Question: I have added a table, but the problem is, the panel doesnt show its background color. I have tried setting scrollpane background color, etc. But it doesn't work. The frame has a button 'Verify', which when clicked, displays a table beneath it. Until it is clicked, the portion where the table will appear is solid gray. I want the whole portion to be ivory background. Kindly help me diagnose the problem.
'''
try
{
Class.forName("sun.jdbc.odbc.JdbcOdbcDriver");
Connection conn1=DriverManager.getConnection("jdbc:odbc:vasantham","","");
Statement st1=conn1.createStatement();
ResultSet rs1=st1.executeQuery("select * from try where DATEDIFF('d',NOW(),exdate) < 61 order by tname");
ResultSetMetaData md1=rs1.getMetaData();
int cols1=md1.getColumnCount();
model1=new DefaultTableModel();
model1.addColumn("Purpose");
model1.addColumn("Name");
model1.addColumn("Composition");
model1.addColumn("Expiry");
model1.addColumn("Stock");
model1.addColumn("Cost");
model1.addColumn("Type");
model1.addColumn("Supplier");
model1.addColumn("Supplier Number");
model1.addColumn("Rack");
table1=new JTable(model1);
Color ivory=new Color(255,255,208);
table1.setOpaque(false);
table1.setBackground(ivory);
String[] tabledata1=new String[cols1];
int i=0;
while(rs1.next())
{
for(i=0;i<cols1;i++)
{
if(i==3)
{
Date intr1=(rs1.getDate(i+1));
tabledata1[i]=formatter1.format(intr1);
}
else
tabledata1[i]=rs1.getObject(i+1).toString();
}
model1.addRow(tabledata1);
}
JScrollPane scroll1 = new JScrollPane(table1);
scroll1.setBackground(new Color(255,255,208));
scroll1.getViewport().setBackground(ivory);
panel1.setLayout(new BorderLayout());
panel1.setBackground(ivory);
table1.getTableHeader().setBackground(ivory);
panel1.add(scroll1,BorderLayout.CENTER);
frame1.add(panel1,BorderLayout.CENTER);
conn1.close();
}
'''

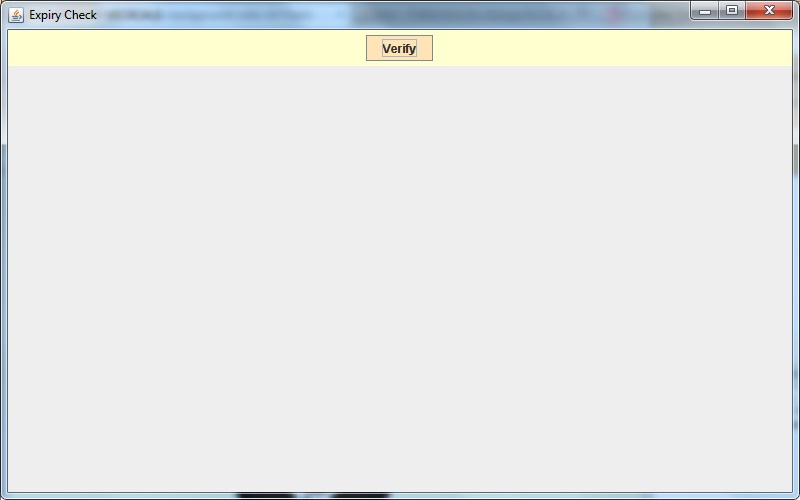
Answer: Scroll Panes contain another component, known as the ViewPort. This is actually where the components been assigned to the scroll pane get added.
If you want to maintain the JTable as transparent ('table1.setOpaque(false);'), then you need to change the view ports background
'''
scroll1.getViewport().setBackground(ivory);
'''
Otherwise, set the table to opaque and 'table1.setFillsViewportHeight(true);' to force the table to fill the entire viewport
Works fine for me
'''
model1 = new DefaultTableModel();
model1.addColumn("Purpose");
model1.addColumn("Name");
model1.addColumn("Composition");
model1.addColumn("Expiry");
model1.addColumn("Stock");
model1.addColumn("Cost");
model1.addColumn("Type");
model1.addColumn("Supplier");
model1.addColumn("Supplier Number");
model1.addColumn("Rack");
for (int index = 0; index < 10; index++) {
Vector vector = new Vector();
vector.add("p" + index);
vector.add("n" + index);
vector.add("c" + index);
vector.add("e" + index);
vector.add("s" + index);
vector.add("c" + index);
vector.add("t" + index);
vector.add("s" + index);
vector.add("s" + index);
vector.add("r" + index);
model1.addRow(vector);
}
table1 = new JTable(model1);
Color ivory = new Color(255, 255, 208);
table1.setOpaque(true);
table1.setFillsViewportHeight(true);
table1.setBackground(ivory);
JScrollPane scroll1 = new JScrollPane(table1);
table1.getTableHeader().setBackground(ivory);
add(scroll1, BorderLayout.CENTER);
'''
You can comment out the row creation section and it will still paint in ivory.